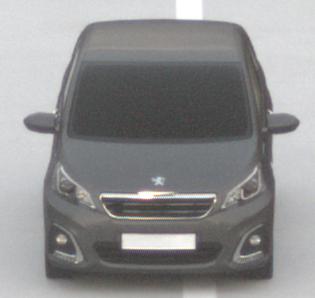
Make: Peugeot
Model: 108 1.0 VTi 68
Detailed model: 108
Model produced from: 2015/03
Model produced until: 2016/10
Doors: 3
Color: gray
Road condition: dry road
Daytime: sunrise or sunset
Contrast: low contrast